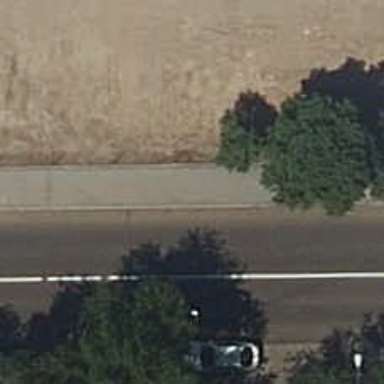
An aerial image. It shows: Sidewalk made of paving stones.